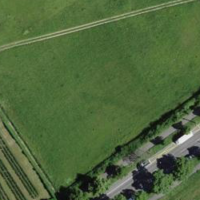
EUNIS habitat code: 57
Species observed at this site:
Corvus corone
Anas platyrhynchos
Sturnus vulgaris
Streptopelia decaocto
Ciconia ciconia
Passer domesticus
Fringilla coelebs
Buteo buteo
Sylvia atricapilla
Carduelis carduelis
Turdus merula
Columba palumbus
Tachymarptis melba
Parus major
Hirundo rustica
Pica pica
Phoenicurus ochruros
Columba livia
Falco tinnunculus
Delichon urbicum